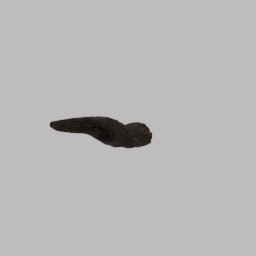
Label: nature